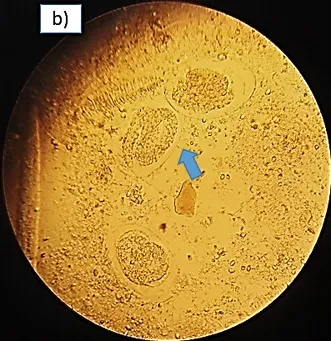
(b) Enlarged view of the eggs (blue thick arrow) of S. Stercoralis (rarely found in stool microscopy). Image taken at 400x magnification.
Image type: pathology (h&e)